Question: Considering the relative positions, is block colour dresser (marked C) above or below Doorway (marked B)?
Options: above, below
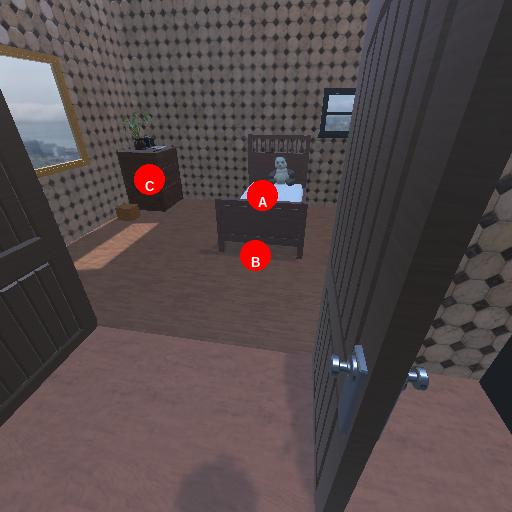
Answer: above